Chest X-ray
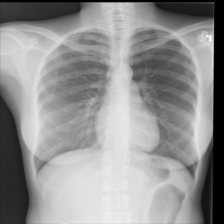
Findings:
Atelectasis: negative
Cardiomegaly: negative
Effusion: negative
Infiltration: negative
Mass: negative
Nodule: negative
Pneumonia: negative
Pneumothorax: negative
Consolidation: negative
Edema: negative
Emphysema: negative
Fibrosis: negative
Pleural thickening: negative
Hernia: negative